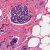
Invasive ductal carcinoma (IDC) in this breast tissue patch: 0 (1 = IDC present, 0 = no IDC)